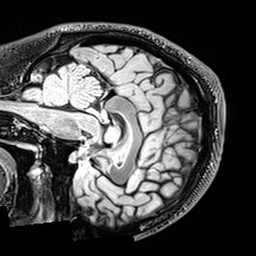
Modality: T2w
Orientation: sagittal
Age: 25
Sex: male
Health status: healthy
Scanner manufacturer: siemens
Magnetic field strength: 3 T
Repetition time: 5 s
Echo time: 0.397 s